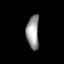
Tissue: lung
Cell type: Epithelial cells
Senescence score: 0.1733
Nuclear area (px): 410
Mean DAPI intensity: 155.176